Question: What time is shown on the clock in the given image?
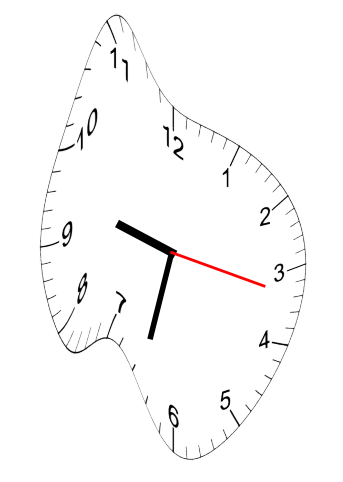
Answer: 09:32:17